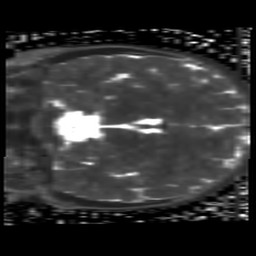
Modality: T2map
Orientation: coronal
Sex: female
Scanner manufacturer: siemens
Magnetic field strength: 3 T
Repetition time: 4 s